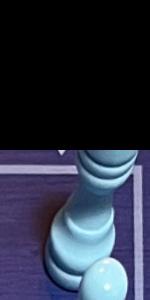
Label: Rook_White